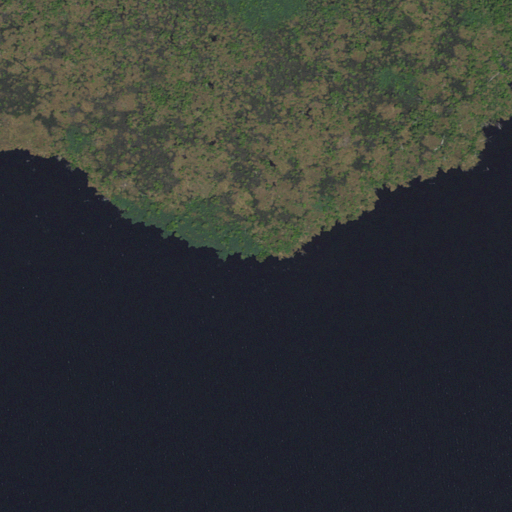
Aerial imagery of cape in North Carolina named Bear Point containing open water, woody wetlands, and herbaceous wetlands